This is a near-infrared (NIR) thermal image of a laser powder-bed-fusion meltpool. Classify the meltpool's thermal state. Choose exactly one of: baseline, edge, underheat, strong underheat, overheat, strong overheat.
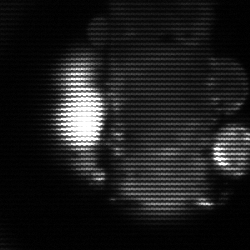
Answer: strong underheat